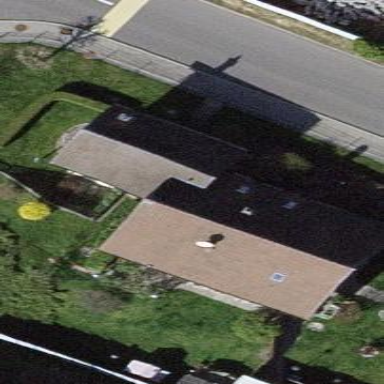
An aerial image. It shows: Simple house.